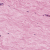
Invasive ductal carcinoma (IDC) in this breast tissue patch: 0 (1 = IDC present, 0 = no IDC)